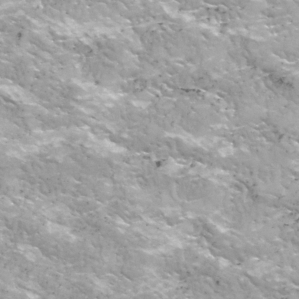
Label: frost